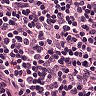
Metastatic tissue present: no